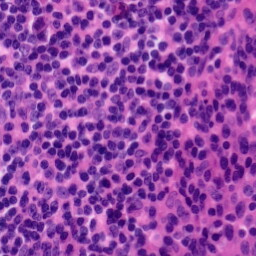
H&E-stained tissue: Tonsil